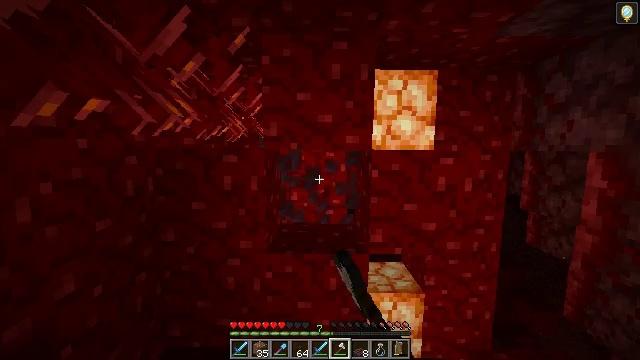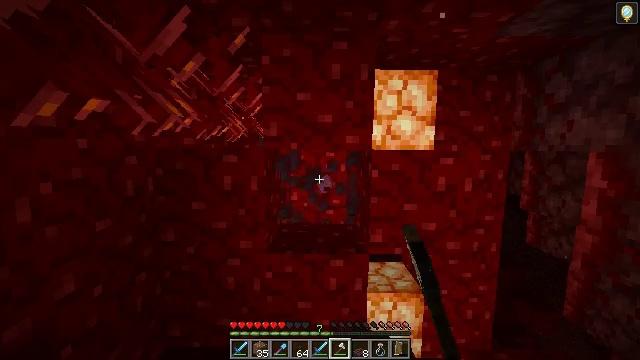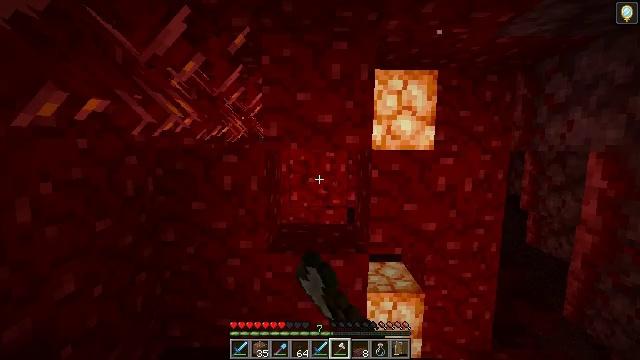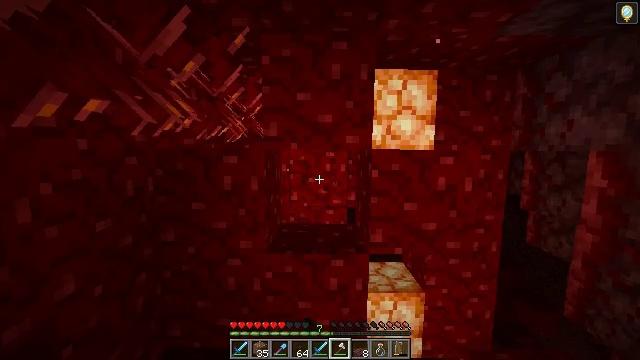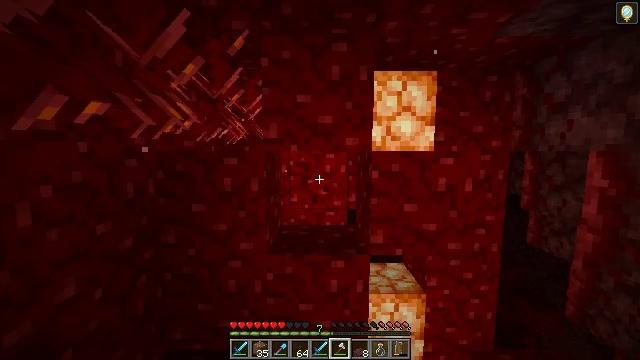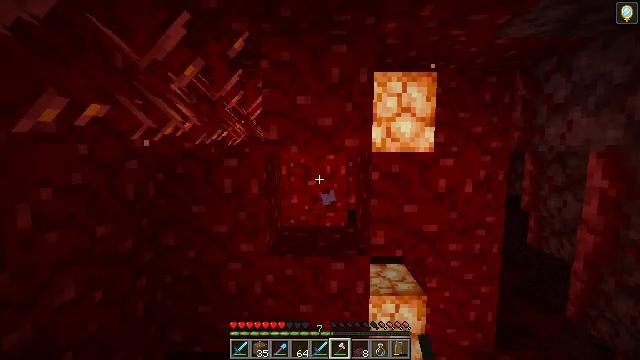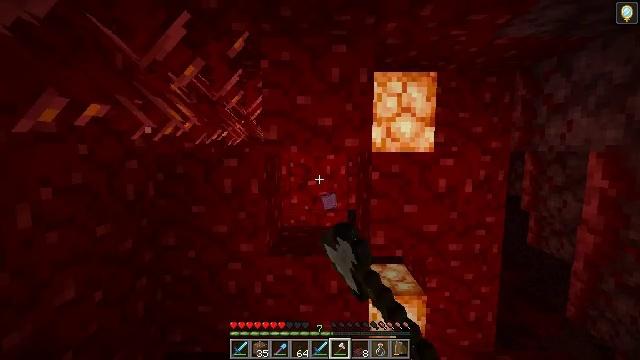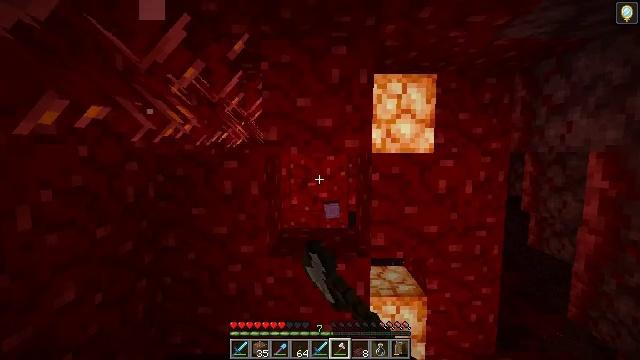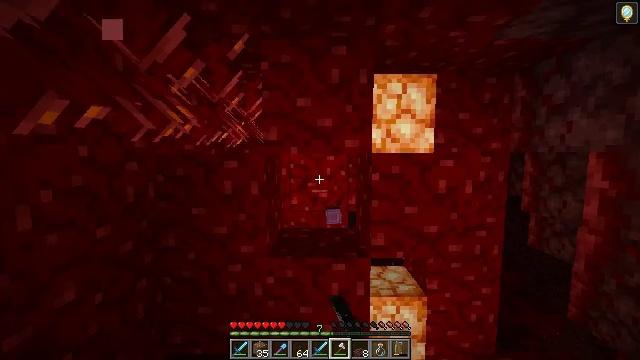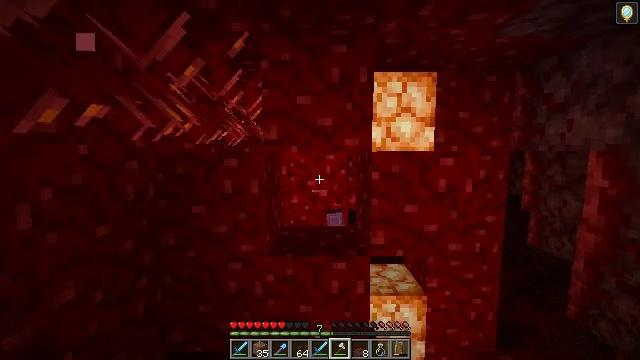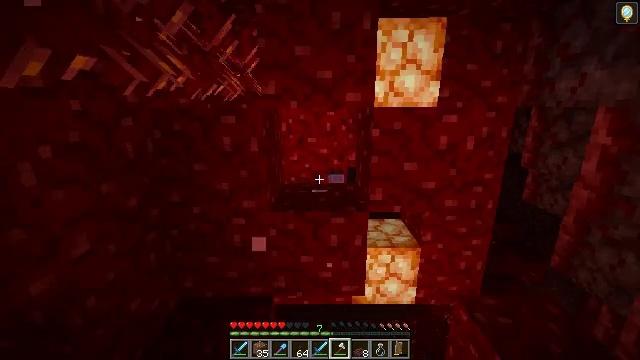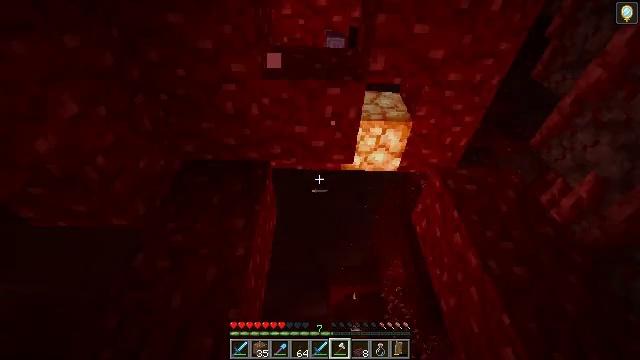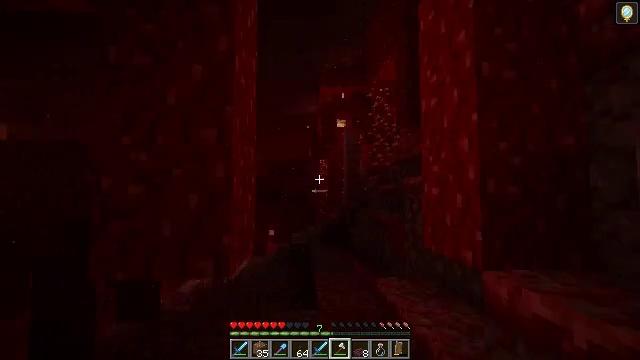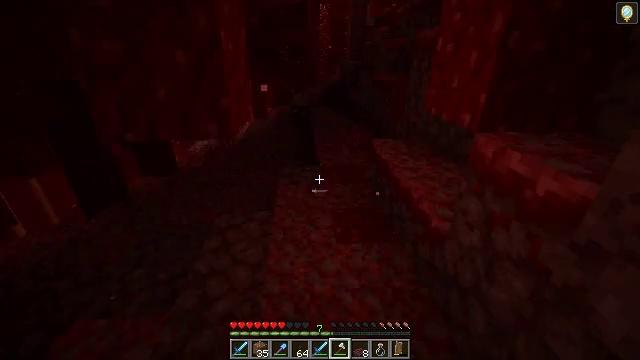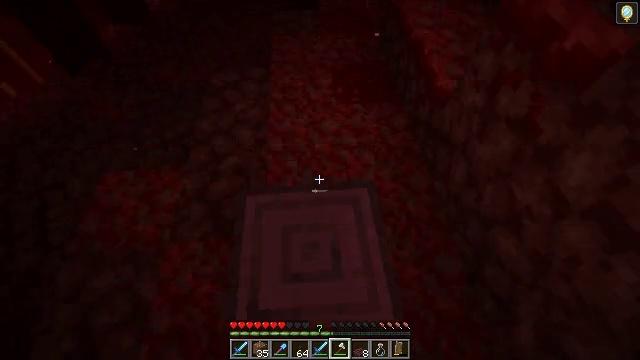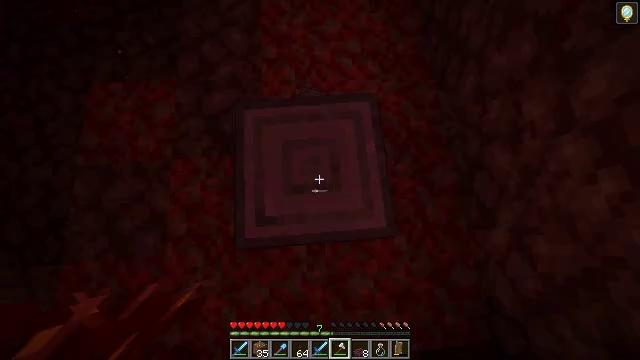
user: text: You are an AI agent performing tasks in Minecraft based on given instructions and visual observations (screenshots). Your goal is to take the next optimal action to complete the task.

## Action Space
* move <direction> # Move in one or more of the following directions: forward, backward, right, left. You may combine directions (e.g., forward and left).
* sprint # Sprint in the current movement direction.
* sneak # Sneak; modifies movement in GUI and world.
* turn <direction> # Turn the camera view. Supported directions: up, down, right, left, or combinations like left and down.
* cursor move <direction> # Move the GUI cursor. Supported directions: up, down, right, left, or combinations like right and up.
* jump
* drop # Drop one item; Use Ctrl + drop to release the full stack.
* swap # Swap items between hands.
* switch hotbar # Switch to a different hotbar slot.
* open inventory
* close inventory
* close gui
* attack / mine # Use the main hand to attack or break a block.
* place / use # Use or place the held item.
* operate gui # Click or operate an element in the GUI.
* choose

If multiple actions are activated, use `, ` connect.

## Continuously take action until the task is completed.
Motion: motion action
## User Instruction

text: Break the nether wart block with a tool.
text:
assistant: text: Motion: attack / mine
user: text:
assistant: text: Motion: attack / mine
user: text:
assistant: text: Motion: attack / mine
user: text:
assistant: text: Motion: attack / mine
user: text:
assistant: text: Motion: attack / mine
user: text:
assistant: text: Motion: attack / mine
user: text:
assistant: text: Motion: attack / mine
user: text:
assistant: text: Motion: no_op
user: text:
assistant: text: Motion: no_op
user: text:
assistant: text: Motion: turn down
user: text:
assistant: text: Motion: turn right and down
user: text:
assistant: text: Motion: turn right and down
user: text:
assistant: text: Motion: turn down
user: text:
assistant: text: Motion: turn down
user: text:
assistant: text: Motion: turn down
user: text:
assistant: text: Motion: turn down
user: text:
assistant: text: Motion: turn down
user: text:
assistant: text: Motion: no_op
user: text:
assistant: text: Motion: no_op
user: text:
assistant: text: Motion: no_op
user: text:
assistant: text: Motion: no_op
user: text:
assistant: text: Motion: no_op
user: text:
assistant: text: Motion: turn left and up
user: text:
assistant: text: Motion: turn left and up
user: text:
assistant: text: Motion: turn left and up
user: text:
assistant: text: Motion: no_op
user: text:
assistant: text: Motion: turn up
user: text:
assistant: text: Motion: turn up
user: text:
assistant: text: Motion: turn right and up
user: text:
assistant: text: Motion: turn right and up